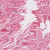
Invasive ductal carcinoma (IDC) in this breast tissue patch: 0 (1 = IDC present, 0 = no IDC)